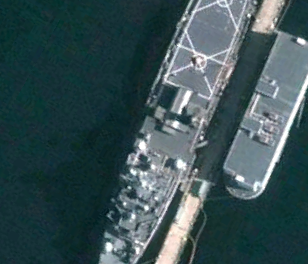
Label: combat